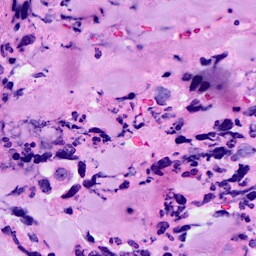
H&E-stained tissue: Breast